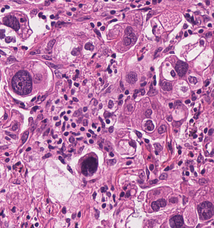
Tumor epithelial tissue: yes
Tumor-associated stroma tissue: yes
Normal tissue: no